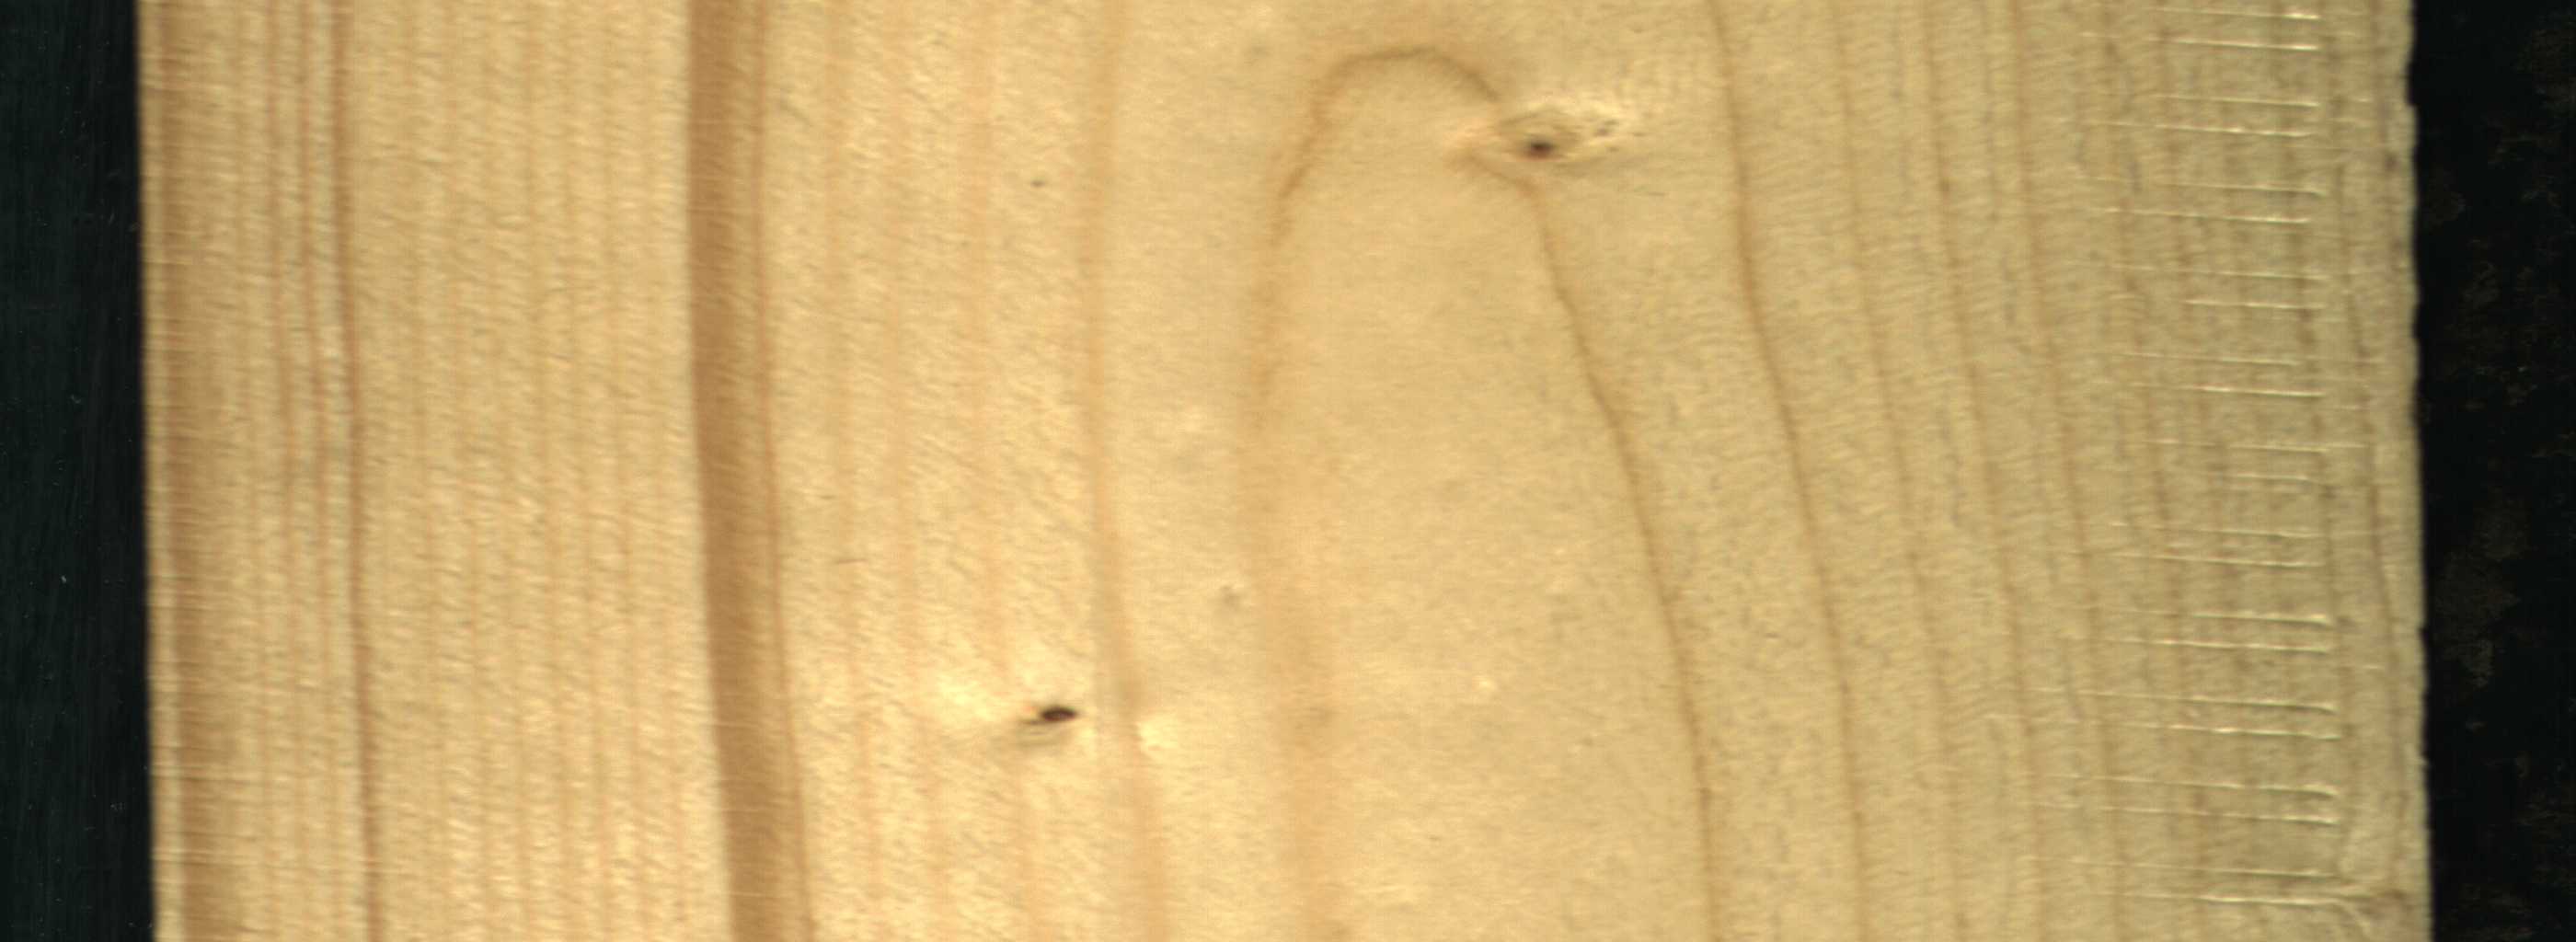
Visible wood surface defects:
Quartzity
Live_Knot
Live_Knot